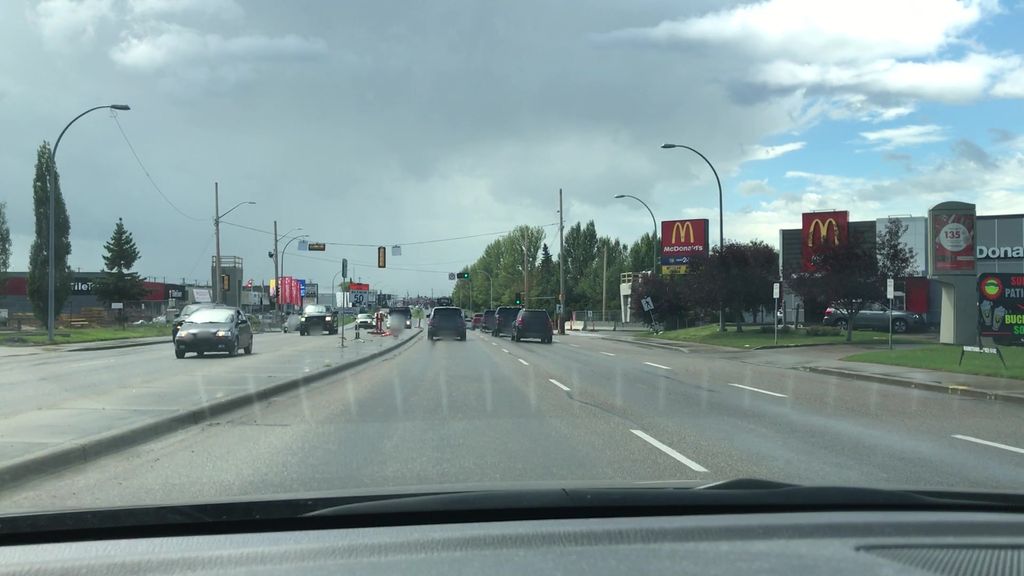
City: edmonton